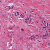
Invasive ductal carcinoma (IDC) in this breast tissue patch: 0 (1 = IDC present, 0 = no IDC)